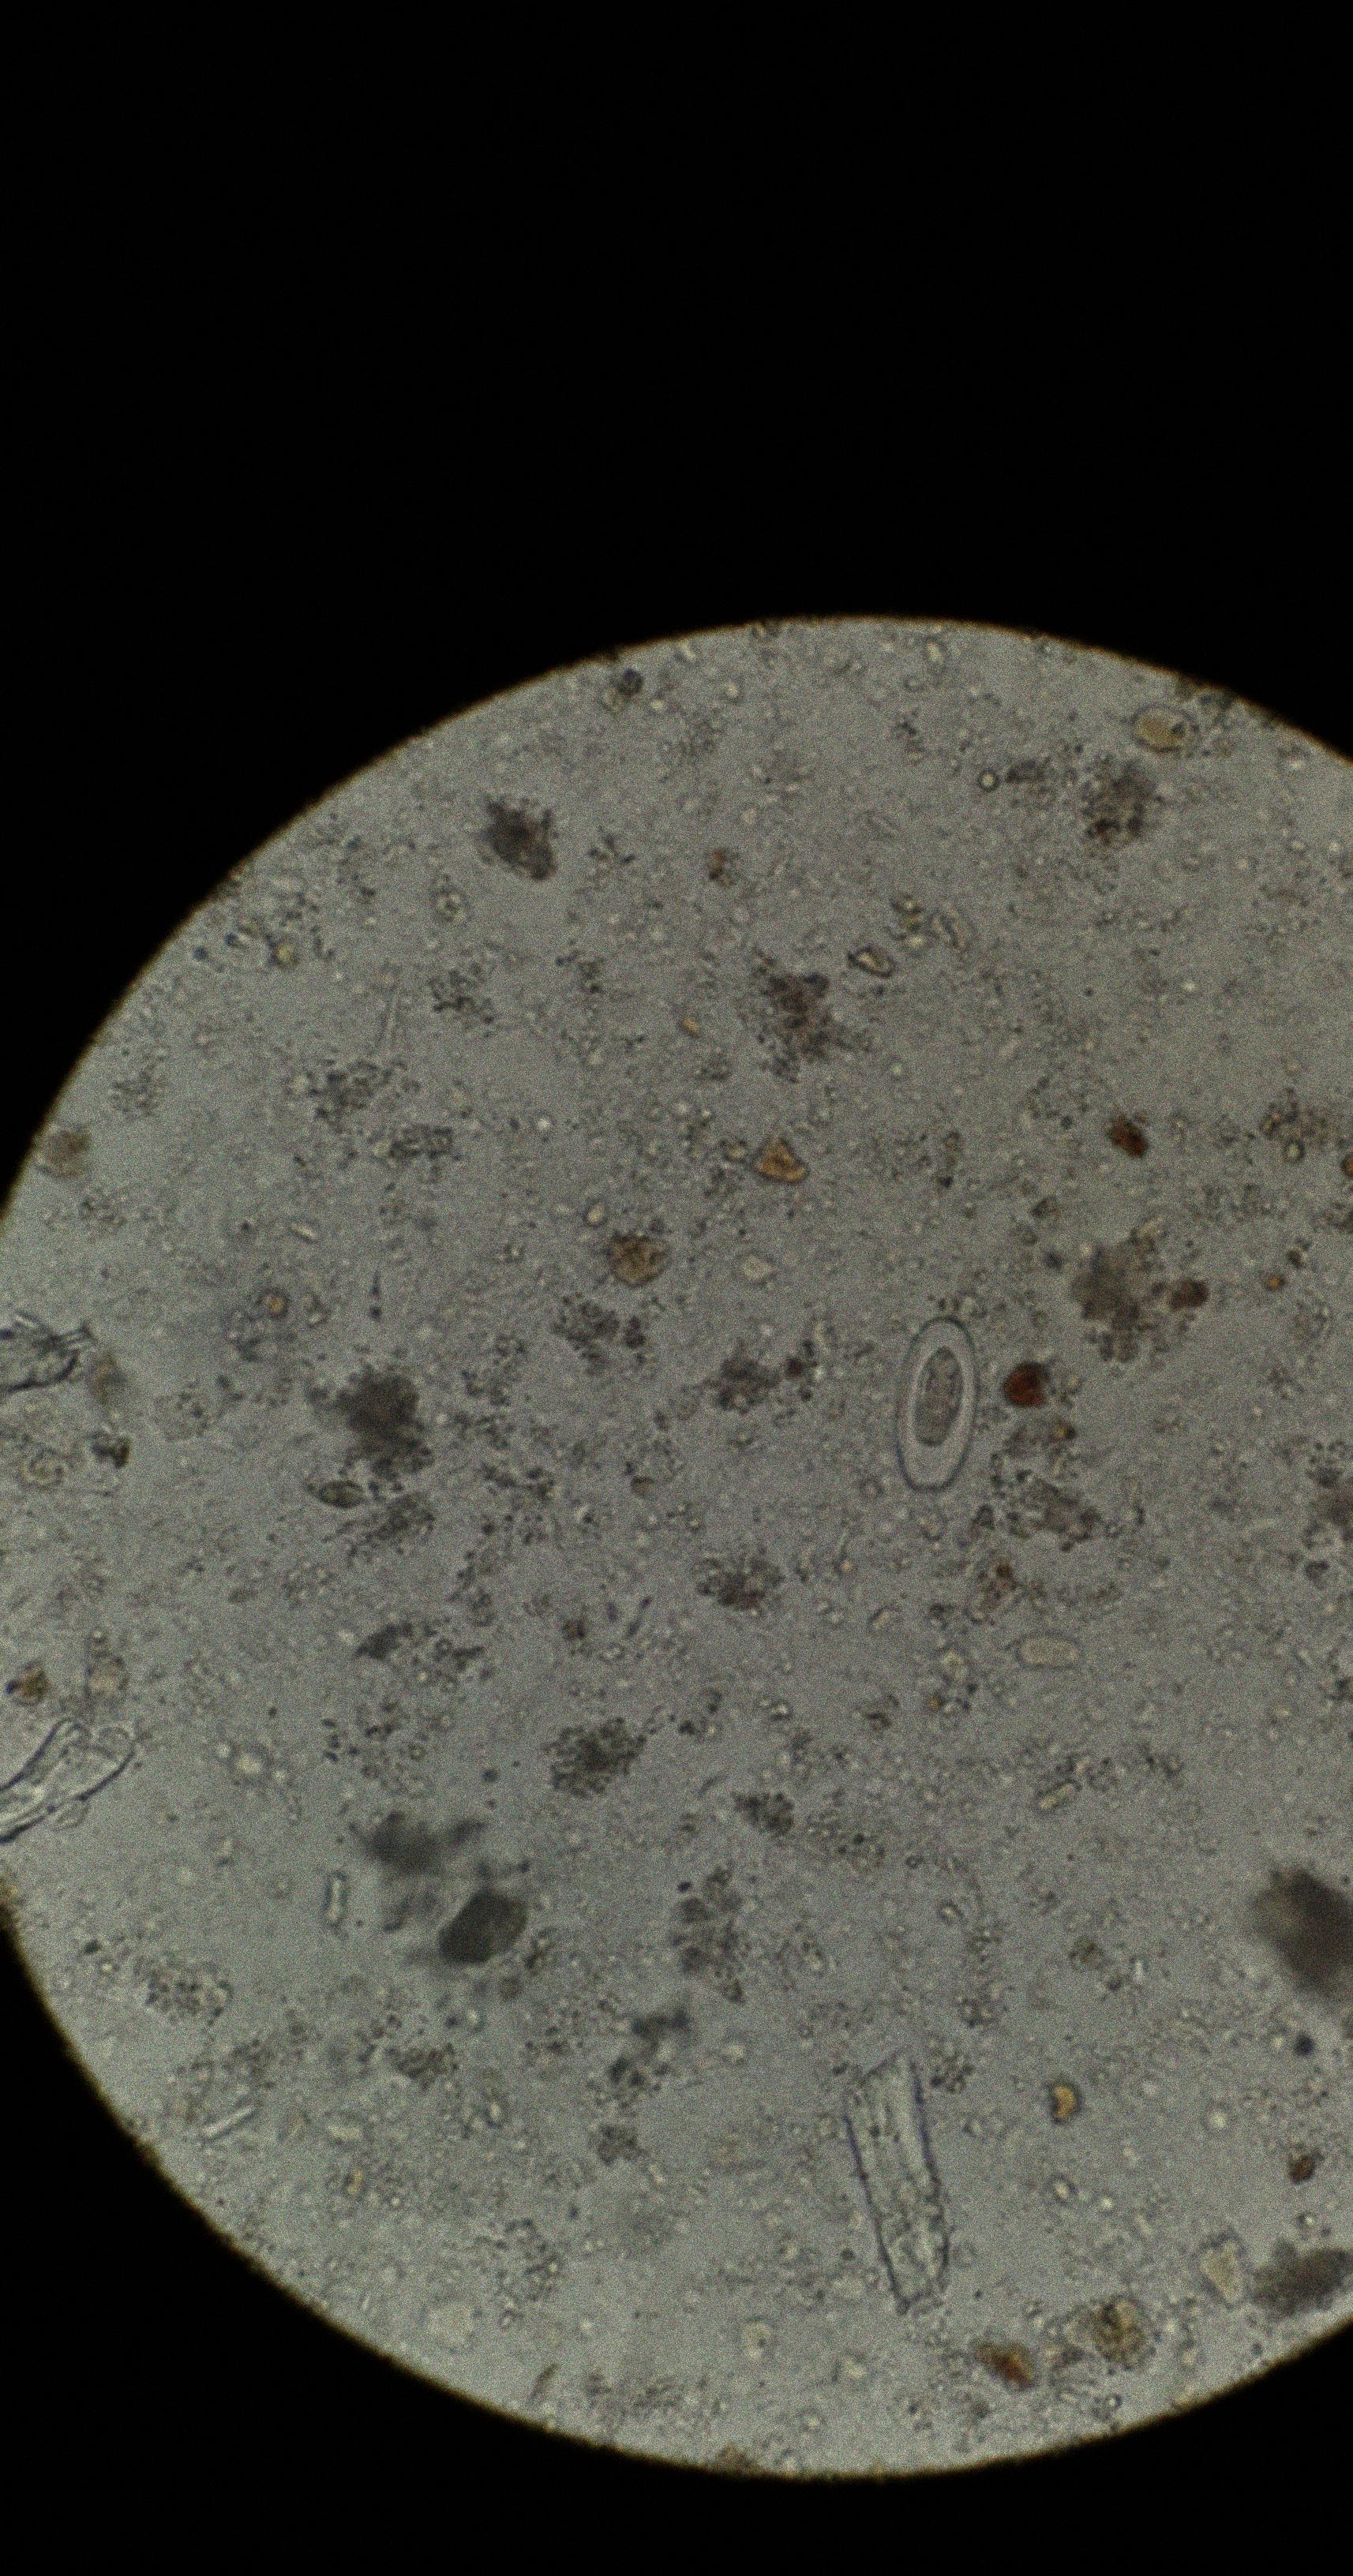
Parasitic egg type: Enterobius vermicularis